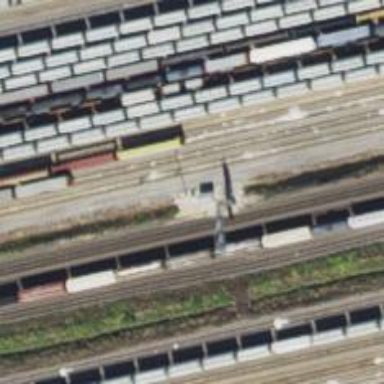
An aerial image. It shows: Railway yard.